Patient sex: M
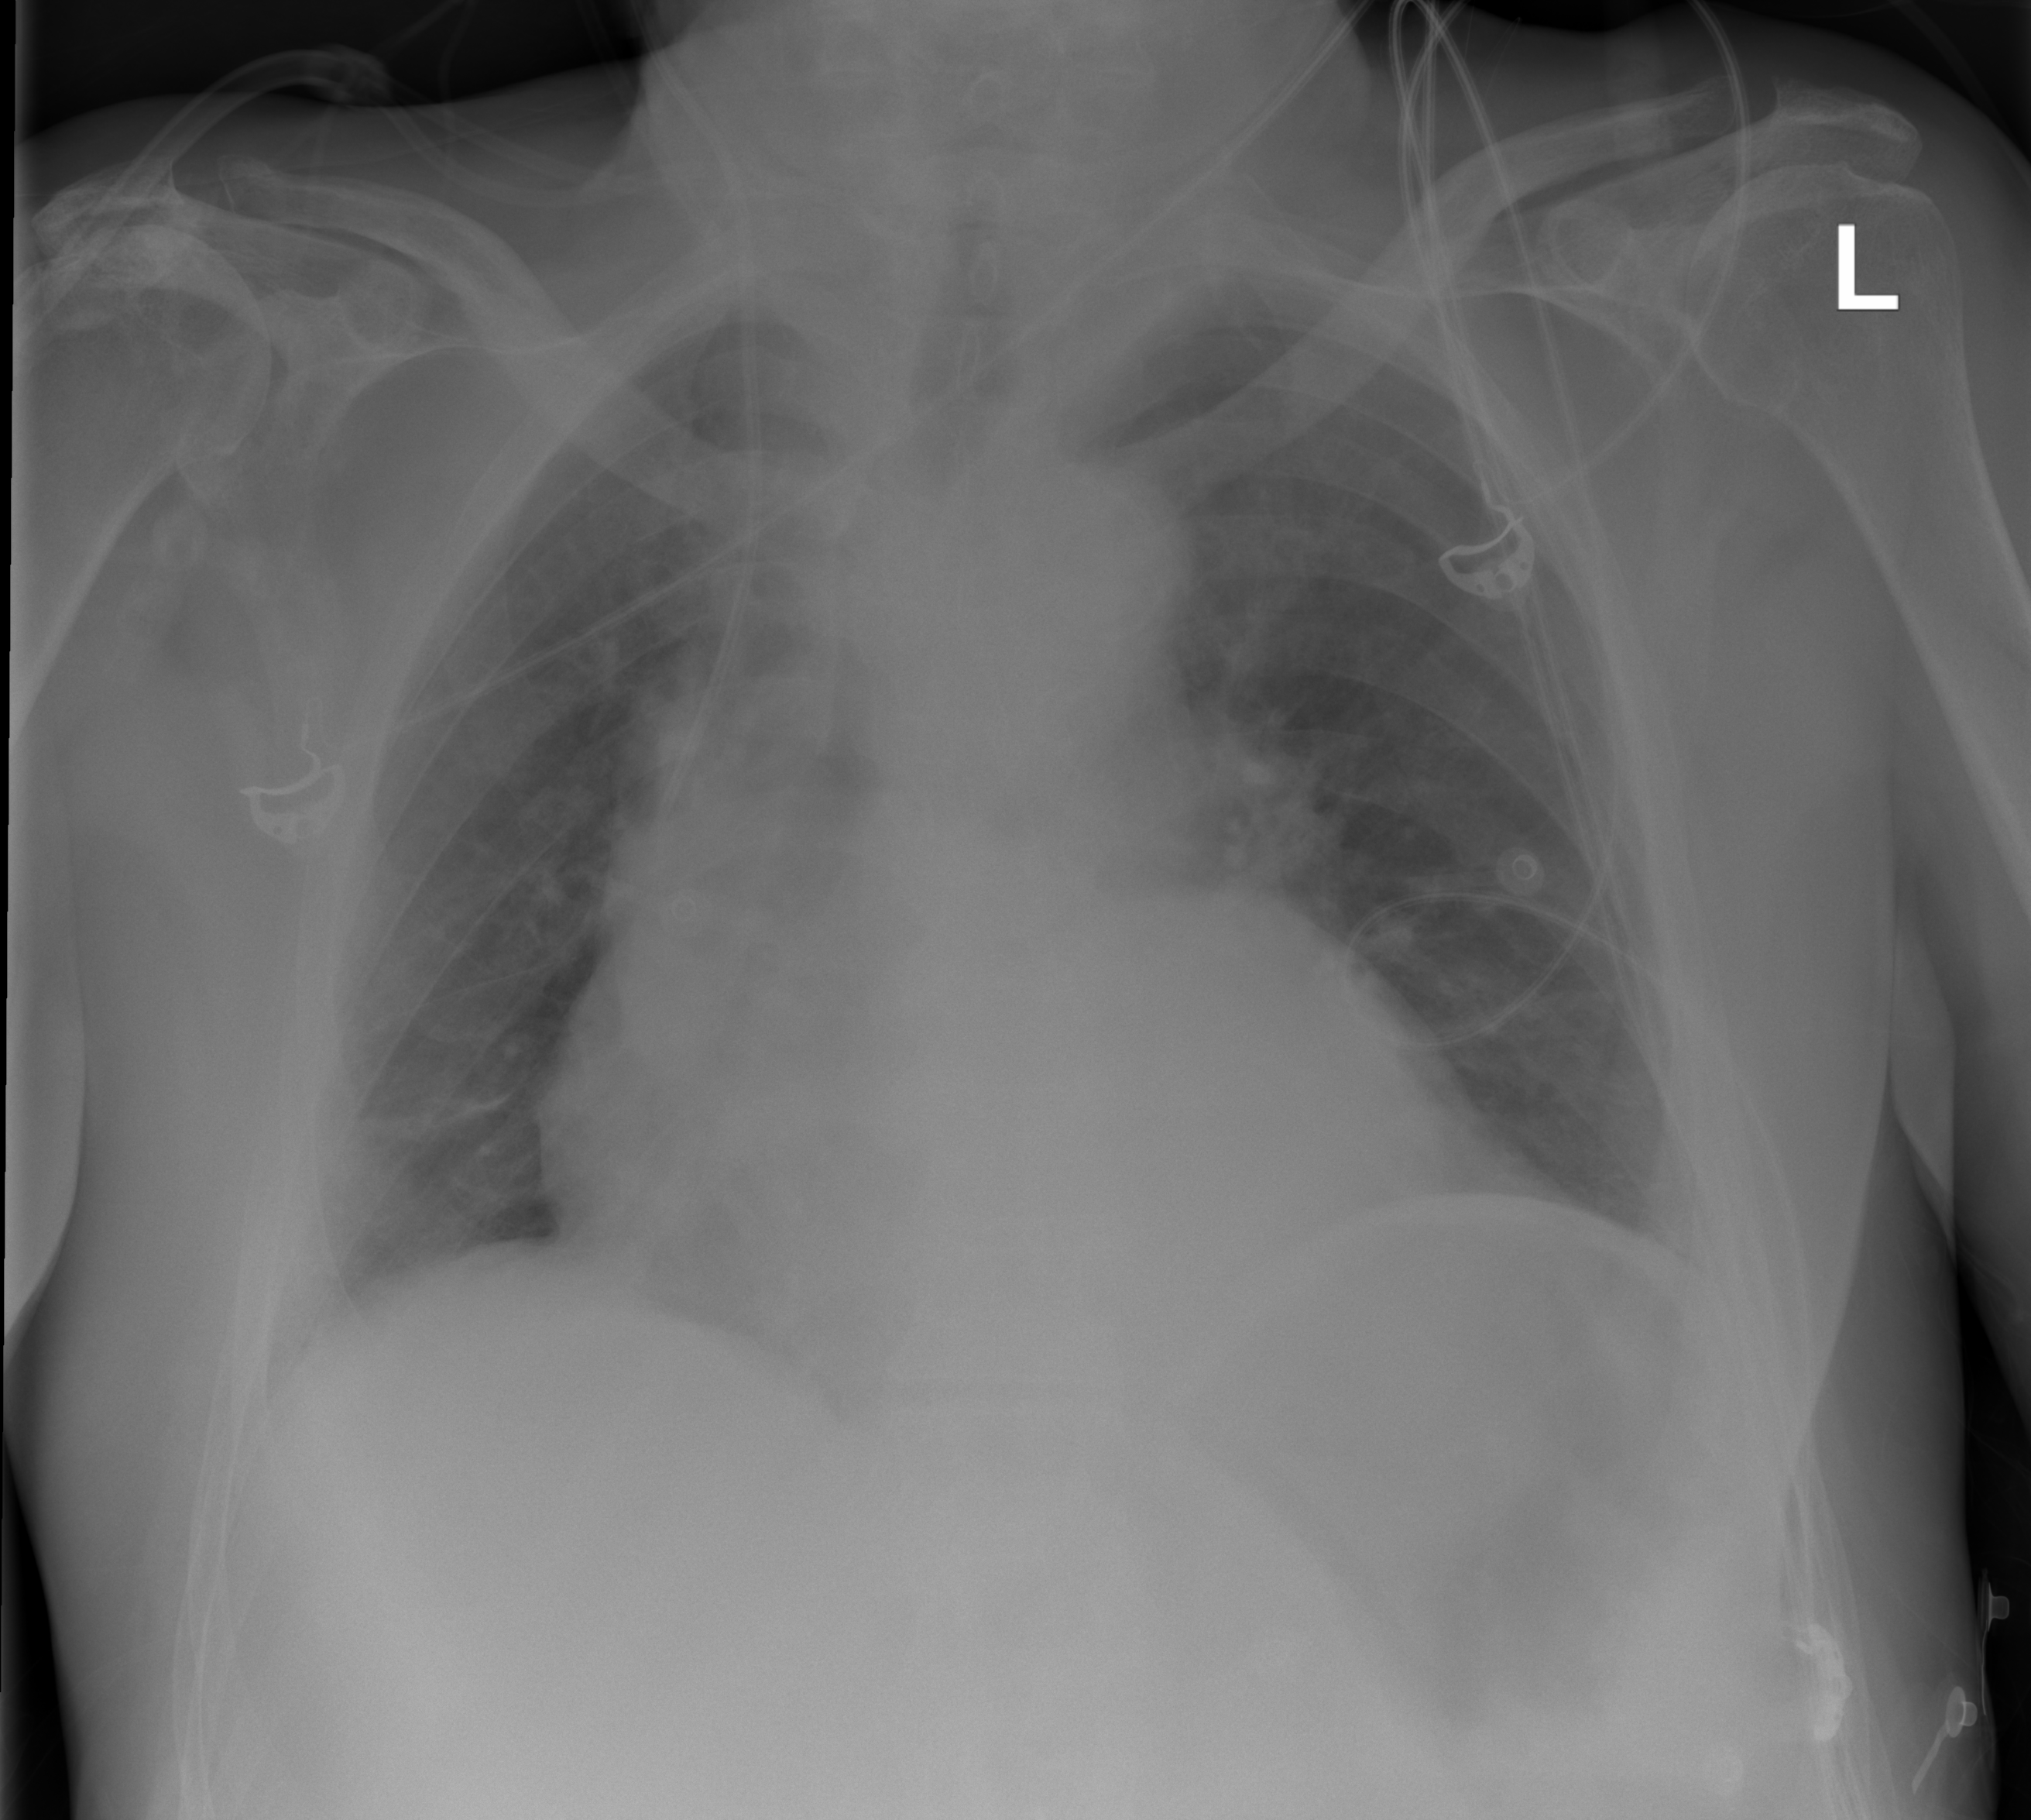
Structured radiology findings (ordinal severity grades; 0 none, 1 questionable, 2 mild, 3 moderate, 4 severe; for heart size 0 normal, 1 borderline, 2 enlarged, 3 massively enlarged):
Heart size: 2
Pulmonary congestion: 0
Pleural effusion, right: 2
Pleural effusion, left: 0
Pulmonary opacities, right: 2
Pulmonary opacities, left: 2
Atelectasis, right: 2
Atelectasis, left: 0